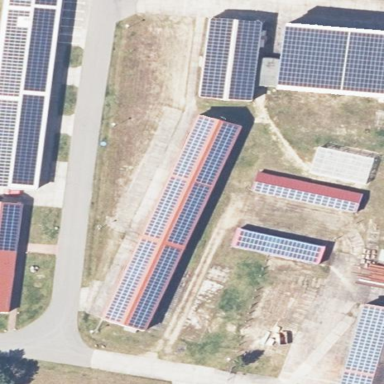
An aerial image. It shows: Building equipped with small solar photovoltaic panel for generating electricity.